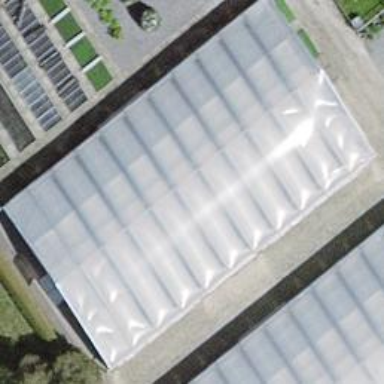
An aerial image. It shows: Greenhouse.